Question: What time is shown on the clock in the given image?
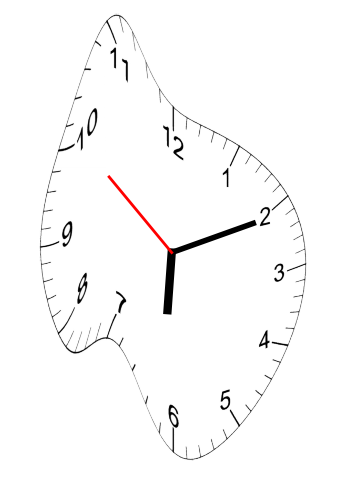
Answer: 06:10:51